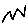
Label: zigzag